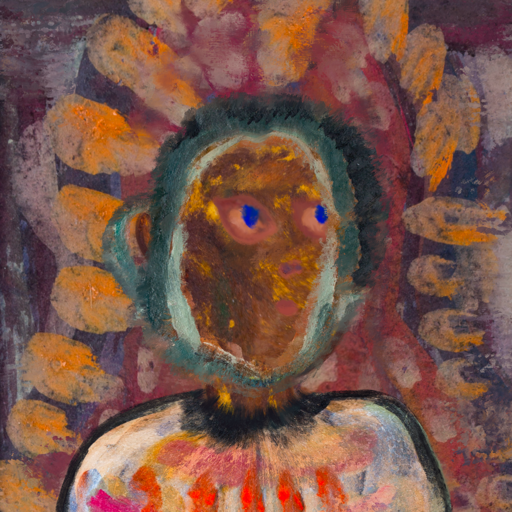
Background: Doll, Head And Neck Side: Comrade, Face Side: Mother_And_Son_Mother, Bust: Childish, Hair Side: Boggyland, Head Accessory: Blank, Second Necklace: Blank, Necklace: Blank, Baby: Blank